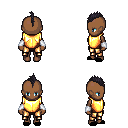
a pixel art fantasy rpg character, female body template, human, dark skin, gold chest armor, gold greaves, raven mohawk hairstyle, white cloth bracers, black slippers, four views (front, back, left, right), 2x2 character sprite sheet, small pixel art, hard edges, no anti-aliasing